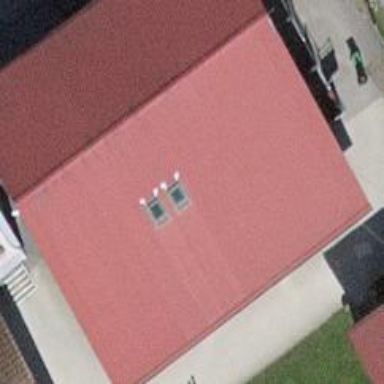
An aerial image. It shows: Farm auxiliary building with gabled roof.